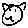
Label: cat